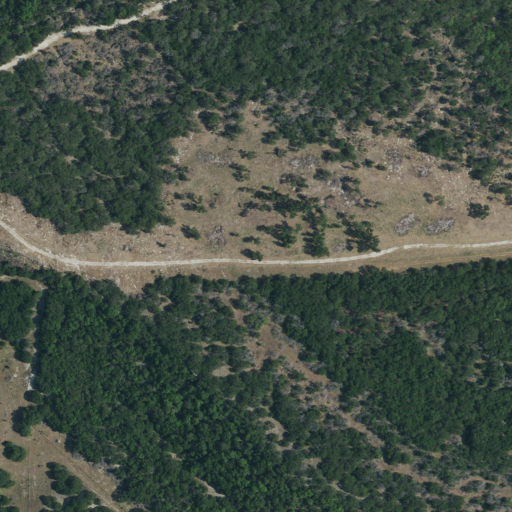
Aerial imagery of mountain in Texas named Messanger Mountain containing evergreen forest, grassland, and shrub